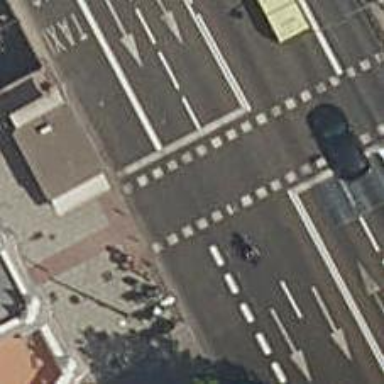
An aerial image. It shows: Road with traffic signals at crossing.